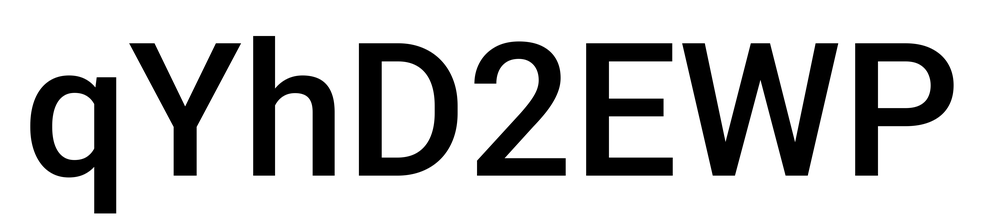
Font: Roboto_Medium